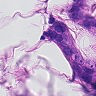
Metastatic tissue present: yes